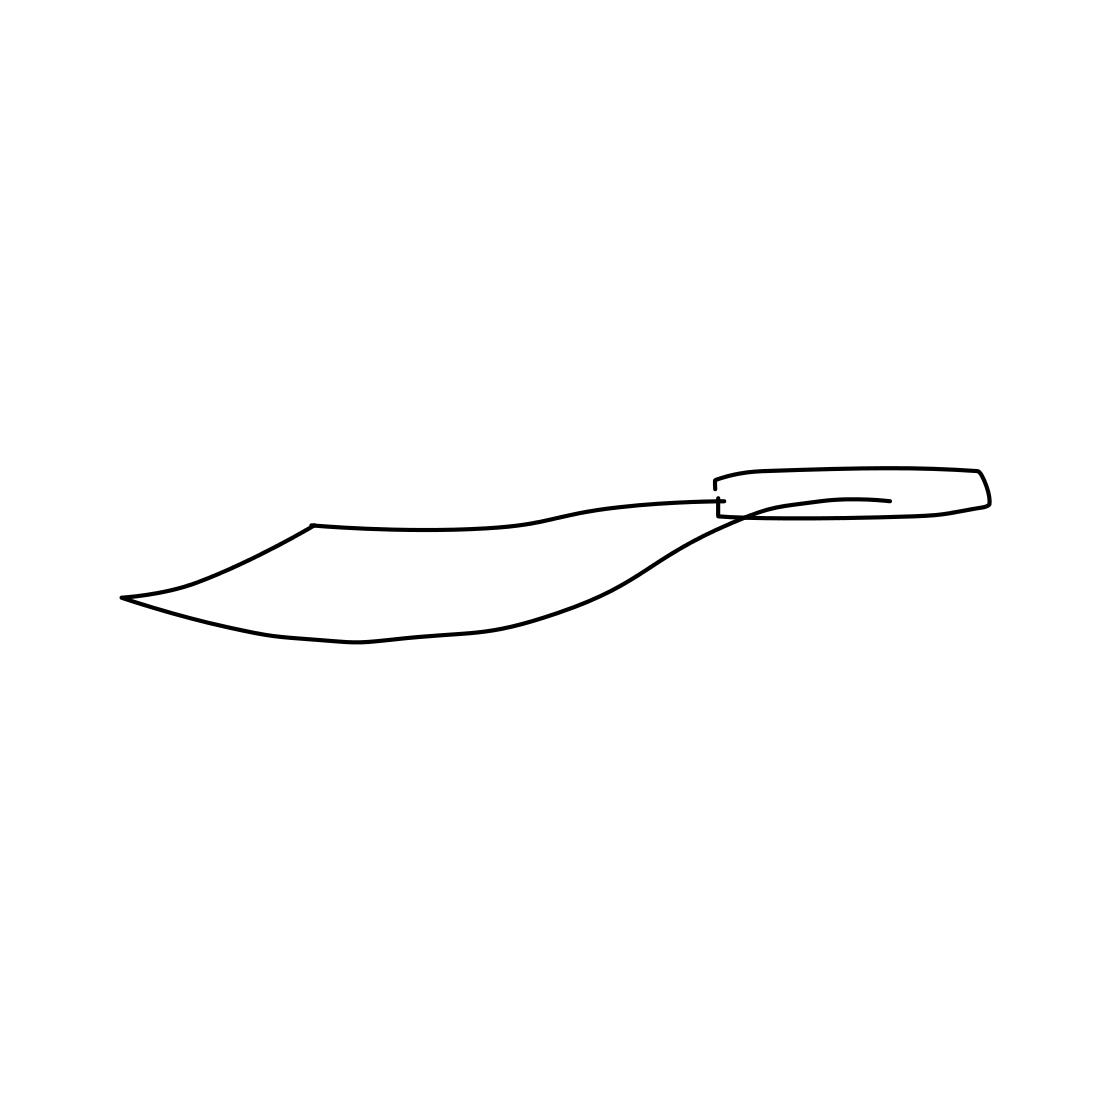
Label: knife